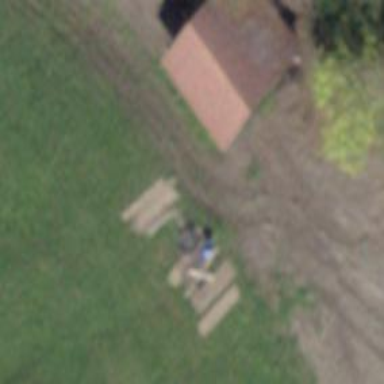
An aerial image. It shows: Rural barn.